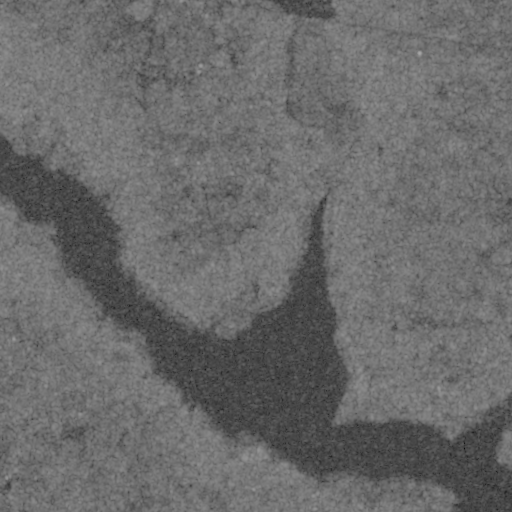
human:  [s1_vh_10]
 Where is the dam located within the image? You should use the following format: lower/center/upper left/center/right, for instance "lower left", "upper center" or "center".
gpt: The dam is located in the upper center of the image.
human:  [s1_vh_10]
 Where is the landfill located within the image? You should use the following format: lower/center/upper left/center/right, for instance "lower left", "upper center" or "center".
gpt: The landfill is located in the lower left of the image.
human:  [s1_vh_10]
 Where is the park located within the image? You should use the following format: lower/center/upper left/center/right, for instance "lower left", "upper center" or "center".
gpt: The park is located in the lower left of the image.
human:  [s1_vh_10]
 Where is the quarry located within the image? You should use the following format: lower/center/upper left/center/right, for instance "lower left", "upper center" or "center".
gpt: The quarry is located in the lower left of the image.
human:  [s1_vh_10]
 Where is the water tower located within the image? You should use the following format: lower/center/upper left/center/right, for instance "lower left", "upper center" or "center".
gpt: The water tower is located in the lower center of the image.
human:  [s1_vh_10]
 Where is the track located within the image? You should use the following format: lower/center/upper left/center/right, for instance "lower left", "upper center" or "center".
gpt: There is no track in the image.

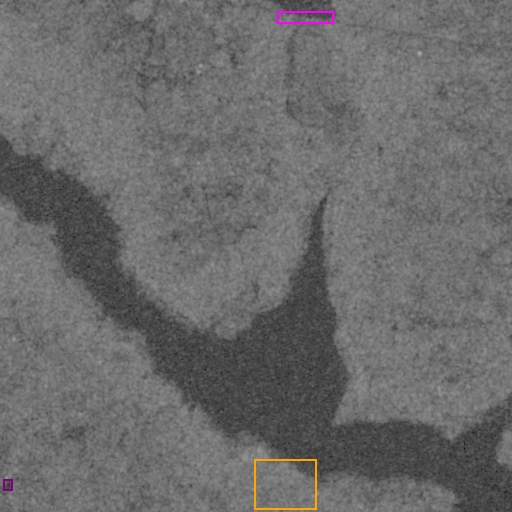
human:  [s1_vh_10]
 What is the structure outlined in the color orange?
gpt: The structure outlined in orange is a crop field.
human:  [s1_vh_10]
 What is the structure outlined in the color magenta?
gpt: The structure outlined in magenta is a dam.
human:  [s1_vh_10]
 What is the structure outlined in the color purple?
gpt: The structure outlined in purple is a park.
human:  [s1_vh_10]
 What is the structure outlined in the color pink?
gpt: There is no pink outline.